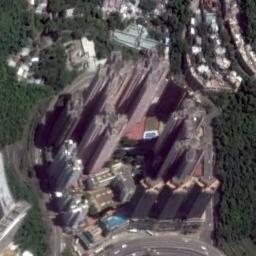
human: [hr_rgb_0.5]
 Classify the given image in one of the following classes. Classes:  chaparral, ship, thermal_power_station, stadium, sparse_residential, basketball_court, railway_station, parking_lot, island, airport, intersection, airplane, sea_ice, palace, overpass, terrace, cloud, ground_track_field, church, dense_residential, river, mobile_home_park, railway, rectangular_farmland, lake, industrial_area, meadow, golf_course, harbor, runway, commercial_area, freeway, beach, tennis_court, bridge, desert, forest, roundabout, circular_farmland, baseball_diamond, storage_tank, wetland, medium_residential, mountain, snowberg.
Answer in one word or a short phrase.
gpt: commercial_area